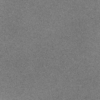
Label: dusty